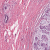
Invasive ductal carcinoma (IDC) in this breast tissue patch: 1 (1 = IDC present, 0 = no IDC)